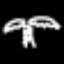
Label: palm tree